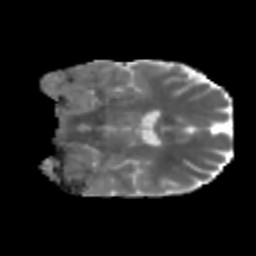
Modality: MD
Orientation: coronal
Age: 47
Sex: male
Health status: healthy
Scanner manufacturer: philips
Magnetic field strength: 3 T
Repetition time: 4.031 s
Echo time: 0.08907 s